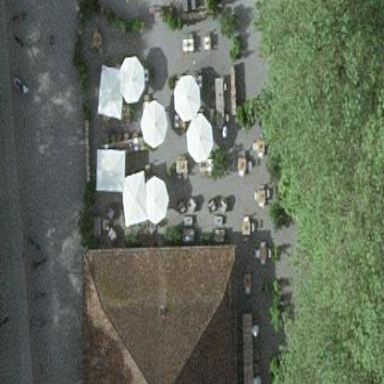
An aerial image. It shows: Terrace with outdoor seating area for leisure land.